Question: I am facing this issue while submitting the app to the iTunes Connect as

I have tried this links, which were not helpful for me.
<URL>
<URL>
<URL>
Kindly review your thoughts. Thanks!
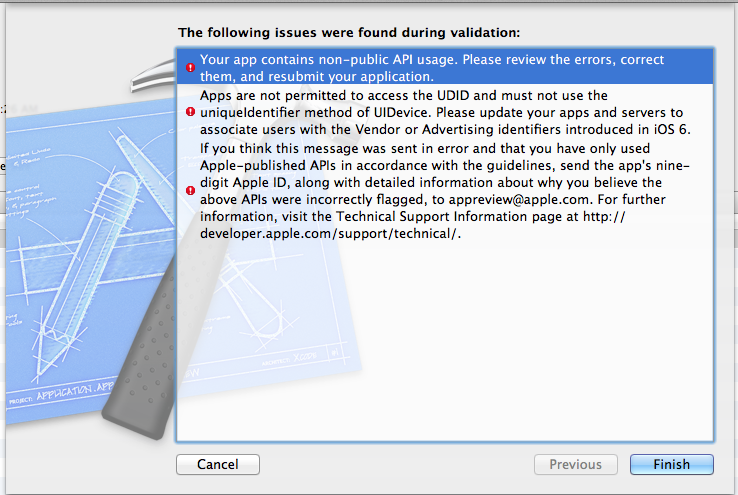
Answer: UDID is deprecated, and it's use is no longer allowed, you must use UUID.
It has drawbacks and benefits compared with UDID.
'''
- (NSString *)uuidString {
// Returns a UUID
CFUUIDRef uuid = CFUUIDCreate(kCFAllocatorDefault);
NSString *uuidStr = (__bridge_transfer NSString *)CFUUIDCreateString(kCFAllocatorDefault, uuid);
return uuidStr;
}
'''
-